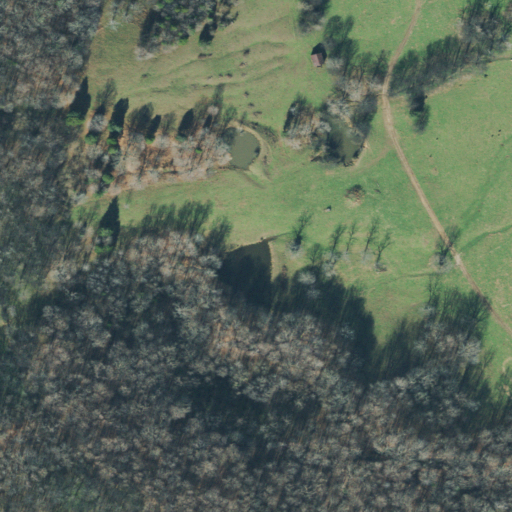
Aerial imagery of ridge(s) in Tennessee named Lusk Ridge containing deciduous forest, pasture, mixed forest, and open development